Question: Is there any way to view the 'In words' section of an event thru Powershell or thru the command prompt.

I have tried
1. psloglist -m 120 -s -x
2. Get-EventLog application | ft TimeGenerated,@{label="Data";expression={[char[]][int[]]$_.data -join ""}}
But none give the desired output.
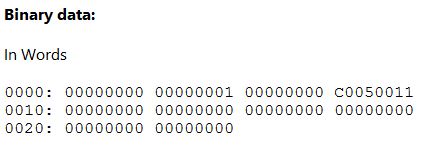
Answer: I got a quick and dirty one, which works on my laptop:
'''
Get-EventLog application | % {
$bytes = $_.Data
while ($bytes.Length % 4 -ne 0) {$bytes = $bytes + @(0)}
for ($i = 0; $i -lt $bytes.Length; $i += 4)
{
$curWord = [System.BitConverter]::ToUInt32($bytes, $i).ToString("X8")
Write-Output $curWord
}
Write-Output ""
}
'''